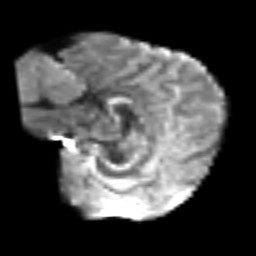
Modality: T2w
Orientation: sagittal
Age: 31
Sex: female
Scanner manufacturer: siemens
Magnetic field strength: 3 T
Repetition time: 6.1 s
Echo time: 0.101 s